Field crop: maize
Growth stage: 2
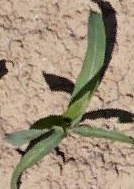
Species: maize